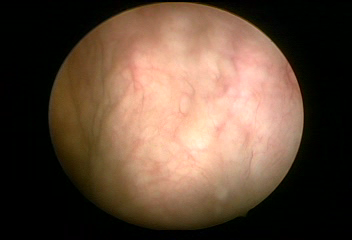
Modality: WLC
Class: Normal mucosa
Bladder cancer association: No